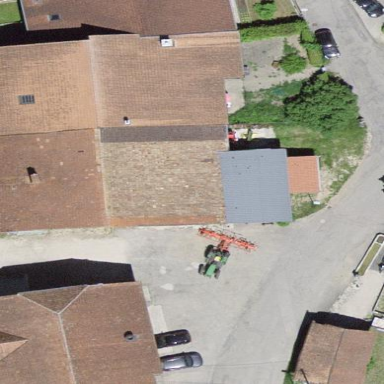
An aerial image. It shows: Farm building.